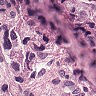
Metastatic tissue present: yes